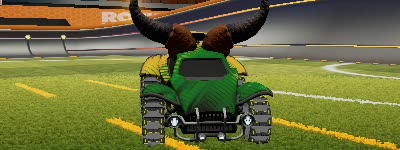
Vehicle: octane